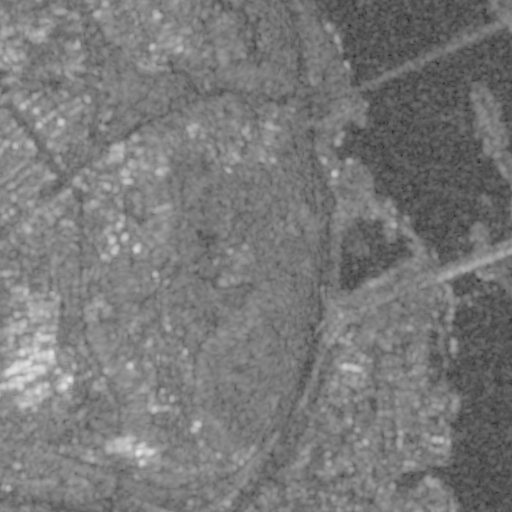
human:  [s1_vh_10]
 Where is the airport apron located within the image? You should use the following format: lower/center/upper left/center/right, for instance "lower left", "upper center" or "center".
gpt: The airport apron is located in the lower right of the image.
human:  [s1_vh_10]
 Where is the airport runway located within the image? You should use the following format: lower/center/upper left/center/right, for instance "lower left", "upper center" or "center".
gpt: The airport runway is located in the upper left of the image.
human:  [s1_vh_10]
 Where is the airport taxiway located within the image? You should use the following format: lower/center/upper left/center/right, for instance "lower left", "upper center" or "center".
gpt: The airport taxiway is located in the lower right of the image.
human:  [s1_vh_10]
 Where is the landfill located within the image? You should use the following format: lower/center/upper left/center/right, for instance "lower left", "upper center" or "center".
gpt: The landfill is located in the lower center of the image.
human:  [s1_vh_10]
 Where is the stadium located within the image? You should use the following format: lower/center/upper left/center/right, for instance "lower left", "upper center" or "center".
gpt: The stadium is located in the lower center of the image.
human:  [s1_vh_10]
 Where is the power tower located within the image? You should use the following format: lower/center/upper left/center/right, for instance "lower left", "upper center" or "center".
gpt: There is no power tower in the image.

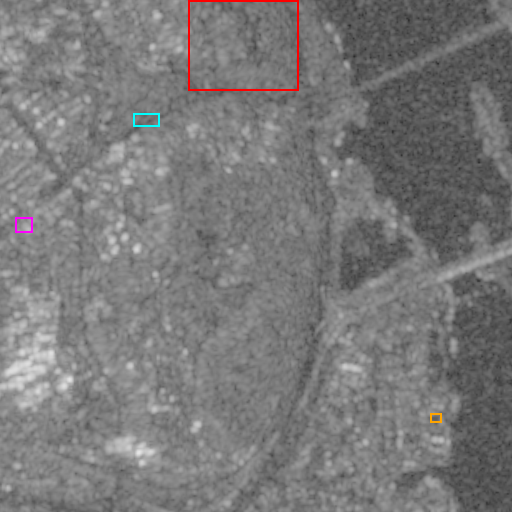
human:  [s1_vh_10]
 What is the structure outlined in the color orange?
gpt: The structure outlined in orange is an airport apron.
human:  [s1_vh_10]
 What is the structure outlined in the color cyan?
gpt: The structure outlined in cyan is a gas station.
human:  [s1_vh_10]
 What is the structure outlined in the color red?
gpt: The structure outlined in red is a park.
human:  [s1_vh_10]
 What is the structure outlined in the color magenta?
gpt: The structure outlined in magenta is a parking lot.
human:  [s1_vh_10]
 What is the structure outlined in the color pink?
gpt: There is no pink outline.